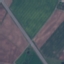
Land use / land cover class: Highway